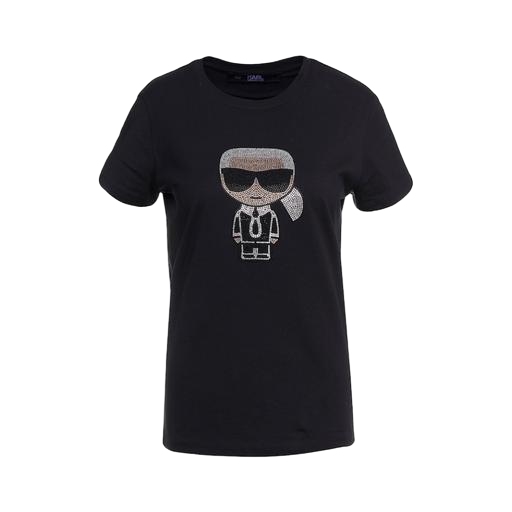
ss t-shirt, t-shirt twist graphic, cool t-shirt, white background